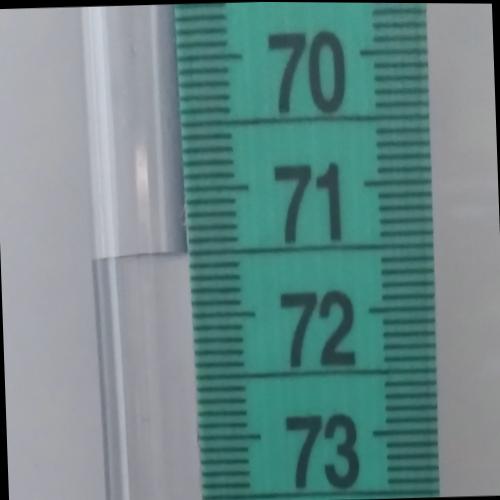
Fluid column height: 71.5 cm